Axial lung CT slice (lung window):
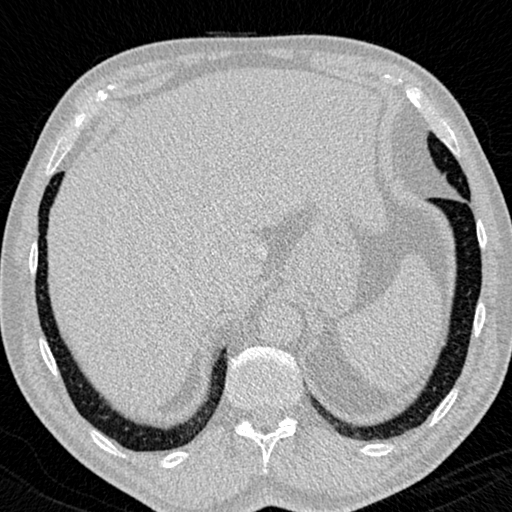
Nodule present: no